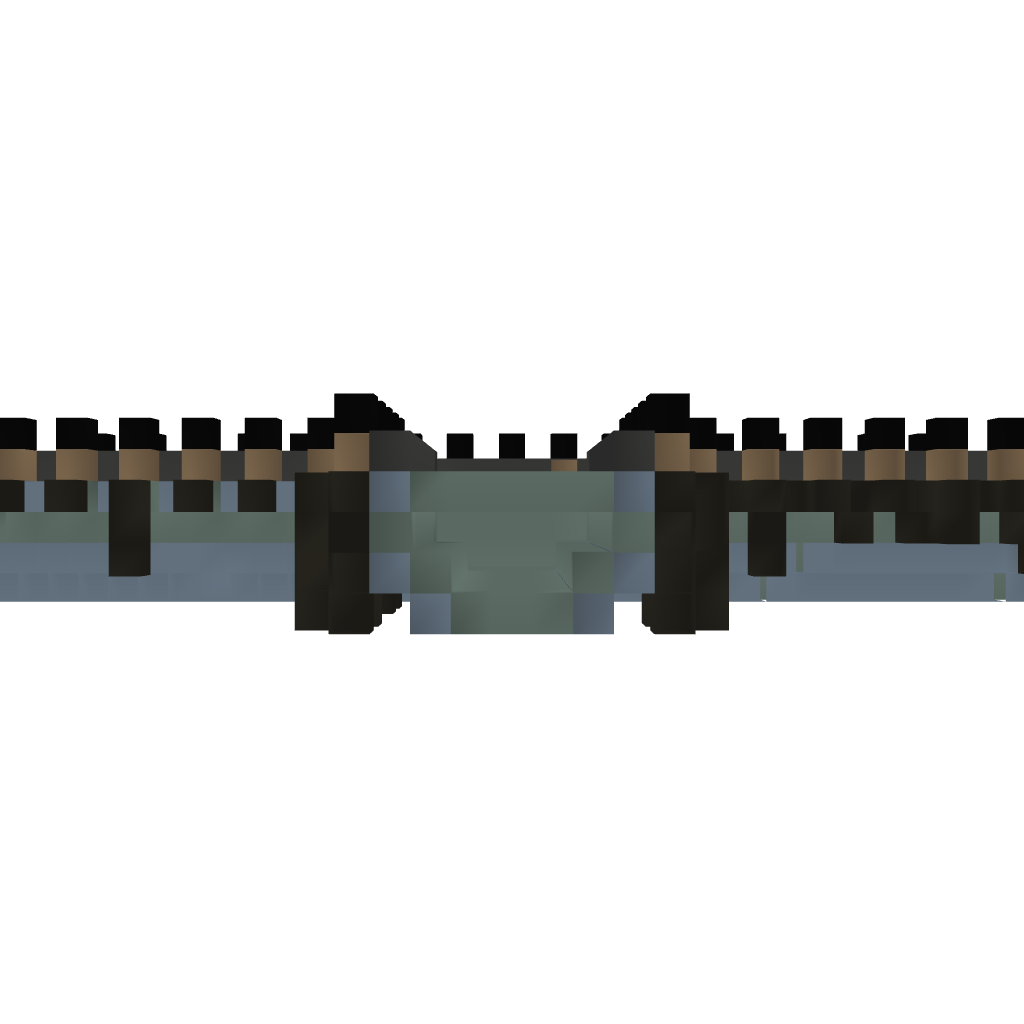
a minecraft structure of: Ancient Skyway Modified(T-Junction)